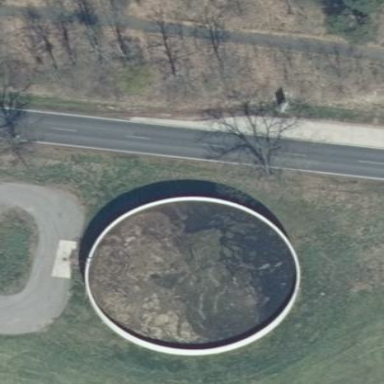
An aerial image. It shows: Storage tank that is man-made.